Question: This has been happening to me and others on my team, maybe once a week. We'll be debugging a web application project and then edit and save a text file that is part of the site (like a .aspx or .css files). The file will initially be fine in visual studio and look normal, but the output to the browser will be garbage. It's hard to know what's going on until you close the file in visual studio and try to re-open it. Visual studio will open the file in notepad for some reason, and you'll see all garbage characters.

To fix the problem I have to revert the file from TFS and any work not in TFS is lost.
We have Resharper 8.2.1 and the latest Telerik UI for Asp.net Ajax controls installed. Everything else is pretty standard setup for Visual Studio.
The web application project is set to use IIS Express.
Does anyone else ever have this problem, and know what might be causing it?
Edit: This just happened again, but this time with a class library project. So it doesn't seem to be exclusively a problem with web application projects.
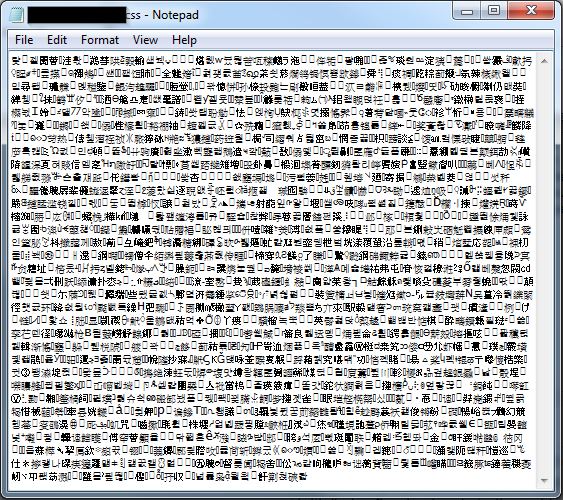
Answer: In my case the problem had to do with the encryption software that is installed on my Dell laptop - "CREDANT Mobile Guardian Shield". If you have administrative access to this, then you can add exceptions so that it doesn't encrypt your project / solutions folders.
I don't have access to modify the exception list, so what I did was look through the exception list and found a path listed that looked suitable for placing files I work with. In my case I chose "C:\sources". I reinstalled all of my tooling into c:\sourcespps\, and use c:\sources\projects\ for all my solution files / TFS workspaces. My apps run faster now because there's no encryption overhead, and I haven't had the file corruption problem since doing this about 2 months ago.